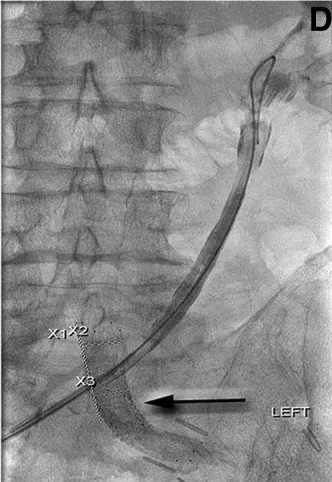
(C, D) Pullback nephrostogram 19 days poststent placement showing persistent fistula from the left ureter into the left common iliac artery. (C) Scout film.
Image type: radiology (x_ray)